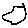
Label: hexagon